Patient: sex F, age 69
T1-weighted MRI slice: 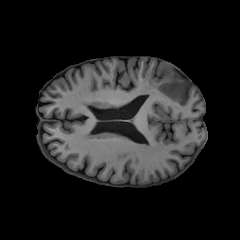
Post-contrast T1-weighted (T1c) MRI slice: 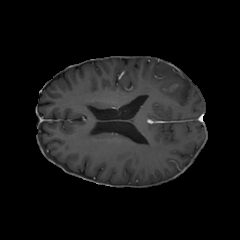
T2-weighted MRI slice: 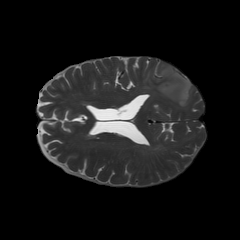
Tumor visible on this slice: yes
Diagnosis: Glioblastoma, IDH-wildtype
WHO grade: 4